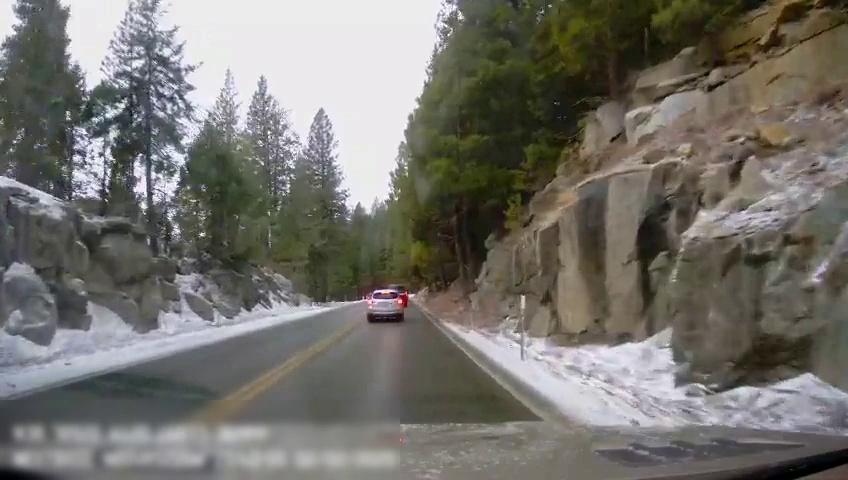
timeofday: Day
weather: Snowy
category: Drivable Space
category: Vehicles | Truck
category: Vehicles | SUV
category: Lanes | Current Lane
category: Lanes | Opposite Lane
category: Lanes | Current Lane